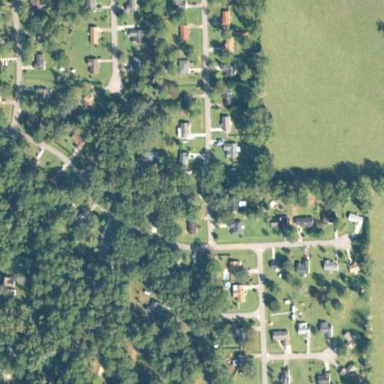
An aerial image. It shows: Single-family residential area.